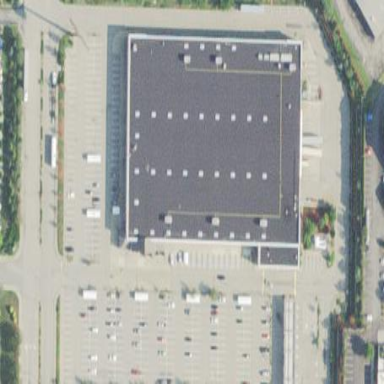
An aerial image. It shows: Retail building that houses wholesale shop.